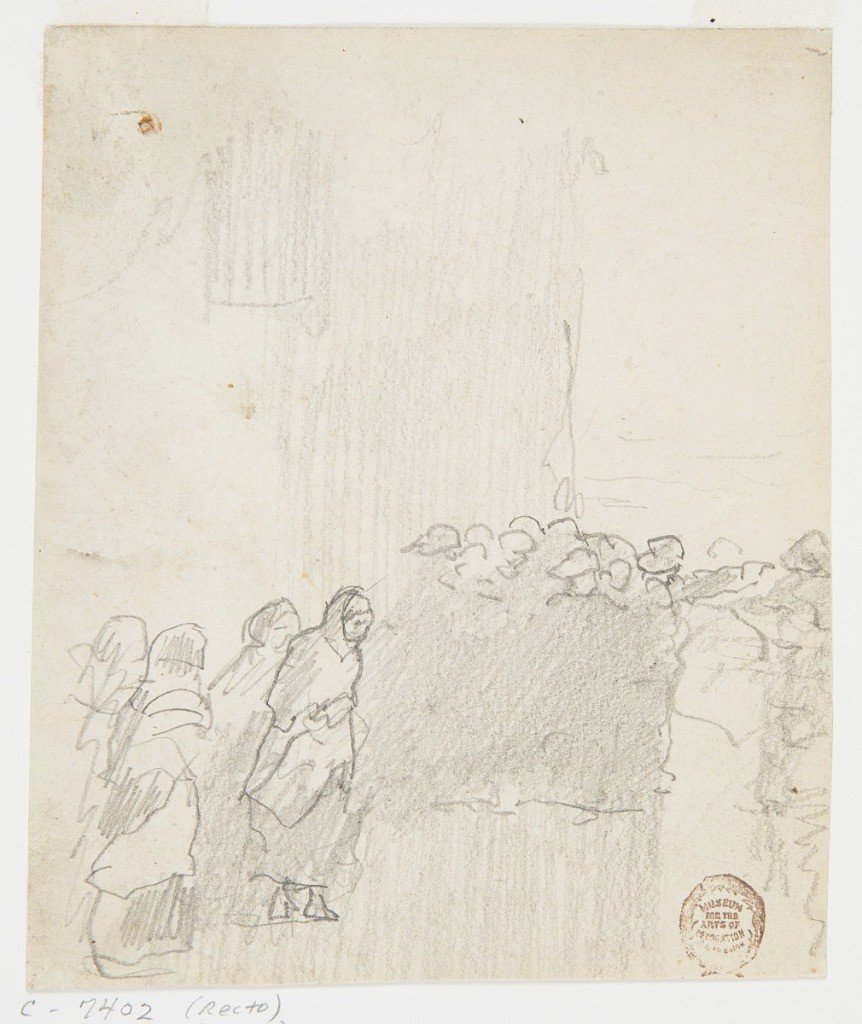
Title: Men and Women Looking Out to Sea, Cullercoats, England
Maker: Winslow Homer, American, 1836–1910
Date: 1881
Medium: Graphite on heavy cream wove paper; verso: violet crayon
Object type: Drawing
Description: Four figures of women in shawls in lower left foreground, walking across wet ground with a group of men in oilskins on right side, standing in shelter of building, looking out to sea. Man on right edge of group pointing toward sea with left arm. Verso: Unidentified sketches.